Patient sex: M
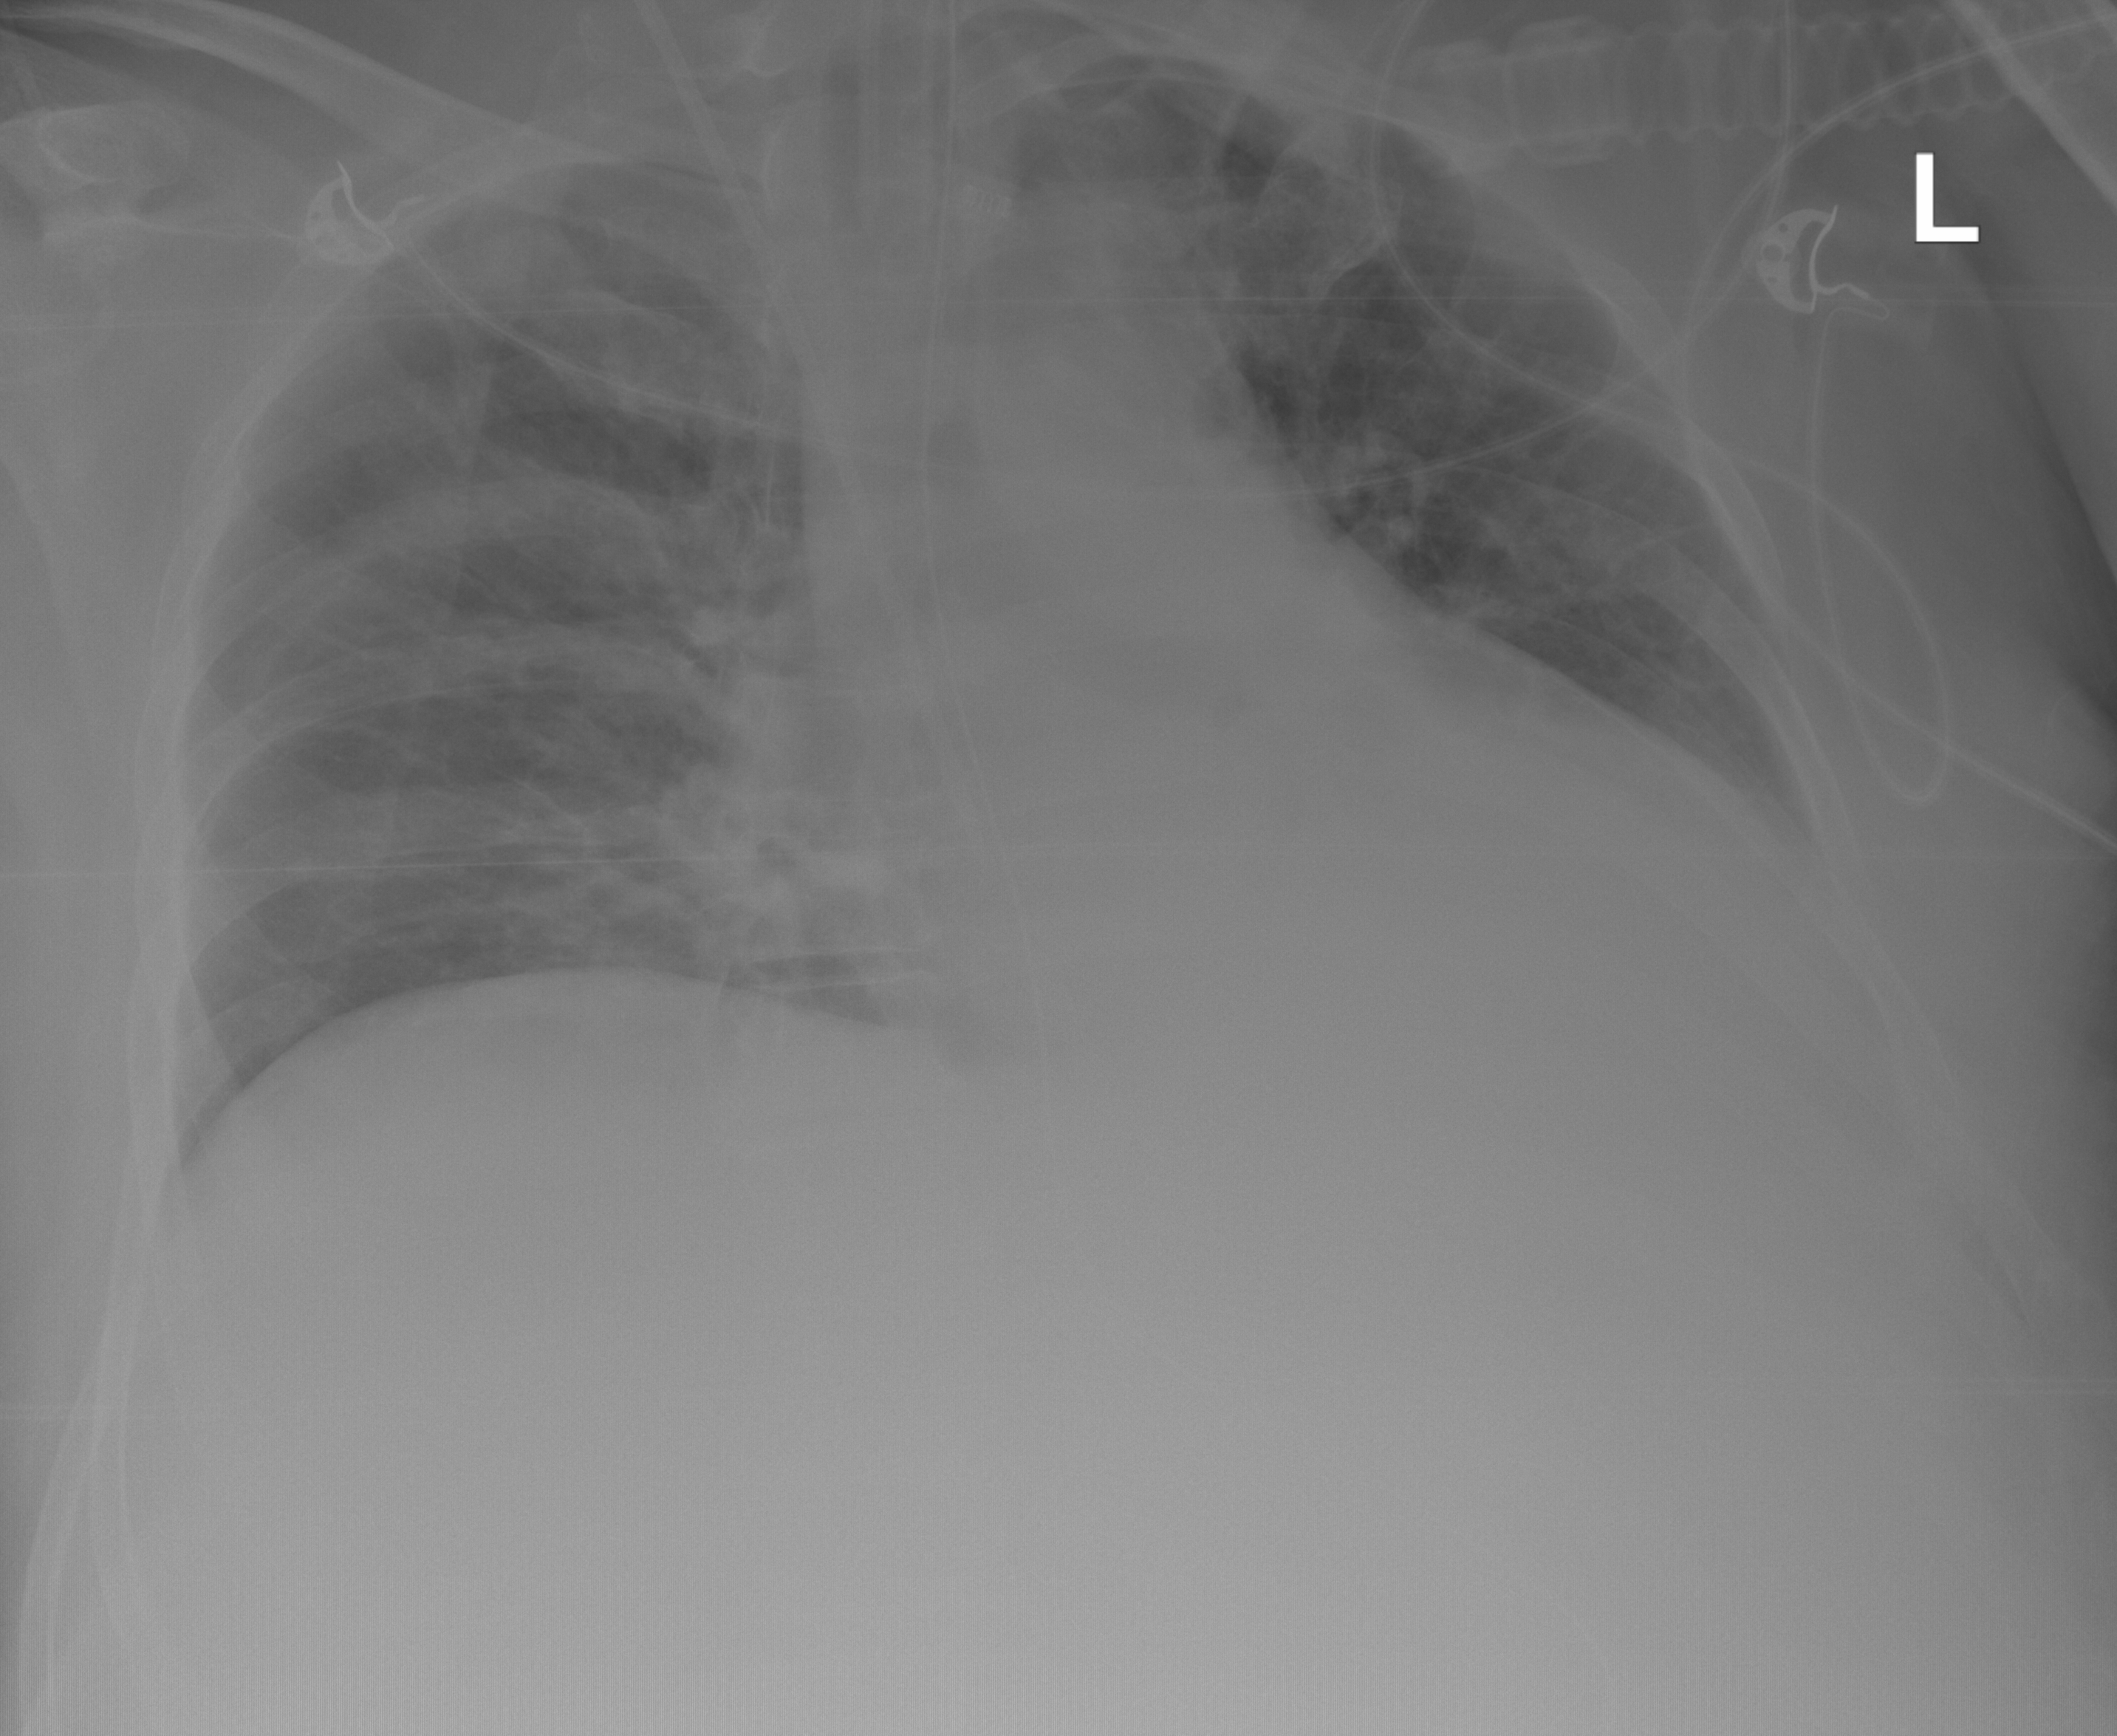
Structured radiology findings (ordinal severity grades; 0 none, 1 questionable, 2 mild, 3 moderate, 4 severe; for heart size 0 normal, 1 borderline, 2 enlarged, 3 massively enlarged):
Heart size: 2
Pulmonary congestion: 2
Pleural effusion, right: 0
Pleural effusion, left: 0
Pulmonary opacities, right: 1
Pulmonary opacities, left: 0
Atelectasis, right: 0
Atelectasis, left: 0